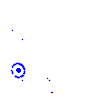
Particle: pion